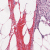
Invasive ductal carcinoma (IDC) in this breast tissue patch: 1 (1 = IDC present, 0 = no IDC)